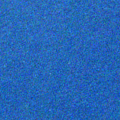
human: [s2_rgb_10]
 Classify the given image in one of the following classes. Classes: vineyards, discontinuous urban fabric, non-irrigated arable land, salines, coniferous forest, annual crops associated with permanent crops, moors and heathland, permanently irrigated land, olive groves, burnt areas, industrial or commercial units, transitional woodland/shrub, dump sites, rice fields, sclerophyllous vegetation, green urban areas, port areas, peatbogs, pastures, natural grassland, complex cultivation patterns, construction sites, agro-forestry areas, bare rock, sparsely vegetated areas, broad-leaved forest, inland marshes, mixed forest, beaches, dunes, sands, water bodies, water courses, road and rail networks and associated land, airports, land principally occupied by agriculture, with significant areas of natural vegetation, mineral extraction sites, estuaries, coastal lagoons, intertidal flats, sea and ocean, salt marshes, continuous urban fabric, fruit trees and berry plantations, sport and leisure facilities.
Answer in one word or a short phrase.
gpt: sea and ocean